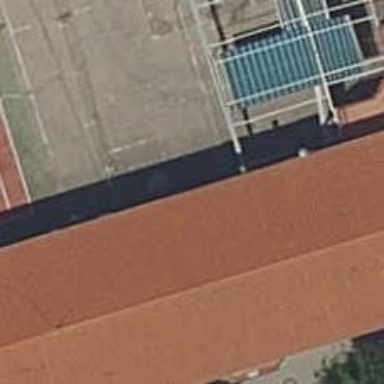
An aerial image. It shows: Kindergarten.